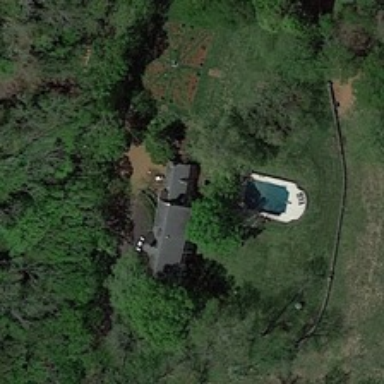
A building with a swimming pool is surrounded by green trees .